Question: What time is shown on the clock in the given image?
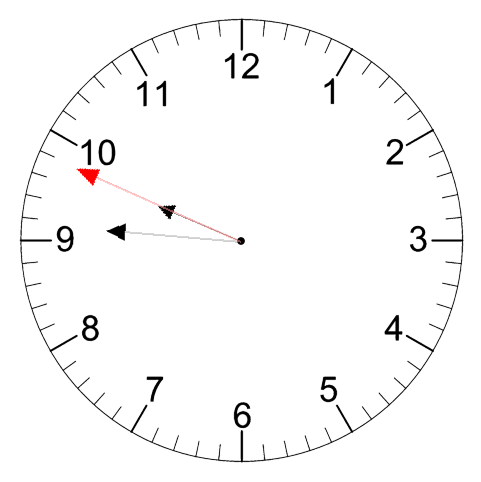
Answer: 09:45:49